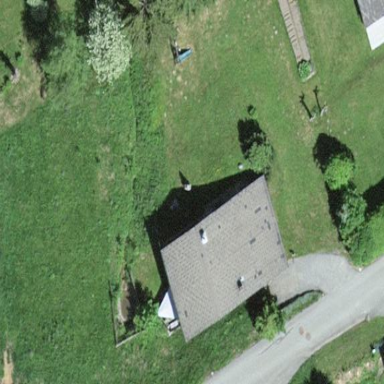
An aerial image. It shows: Simple and straightforward house.